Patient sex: F
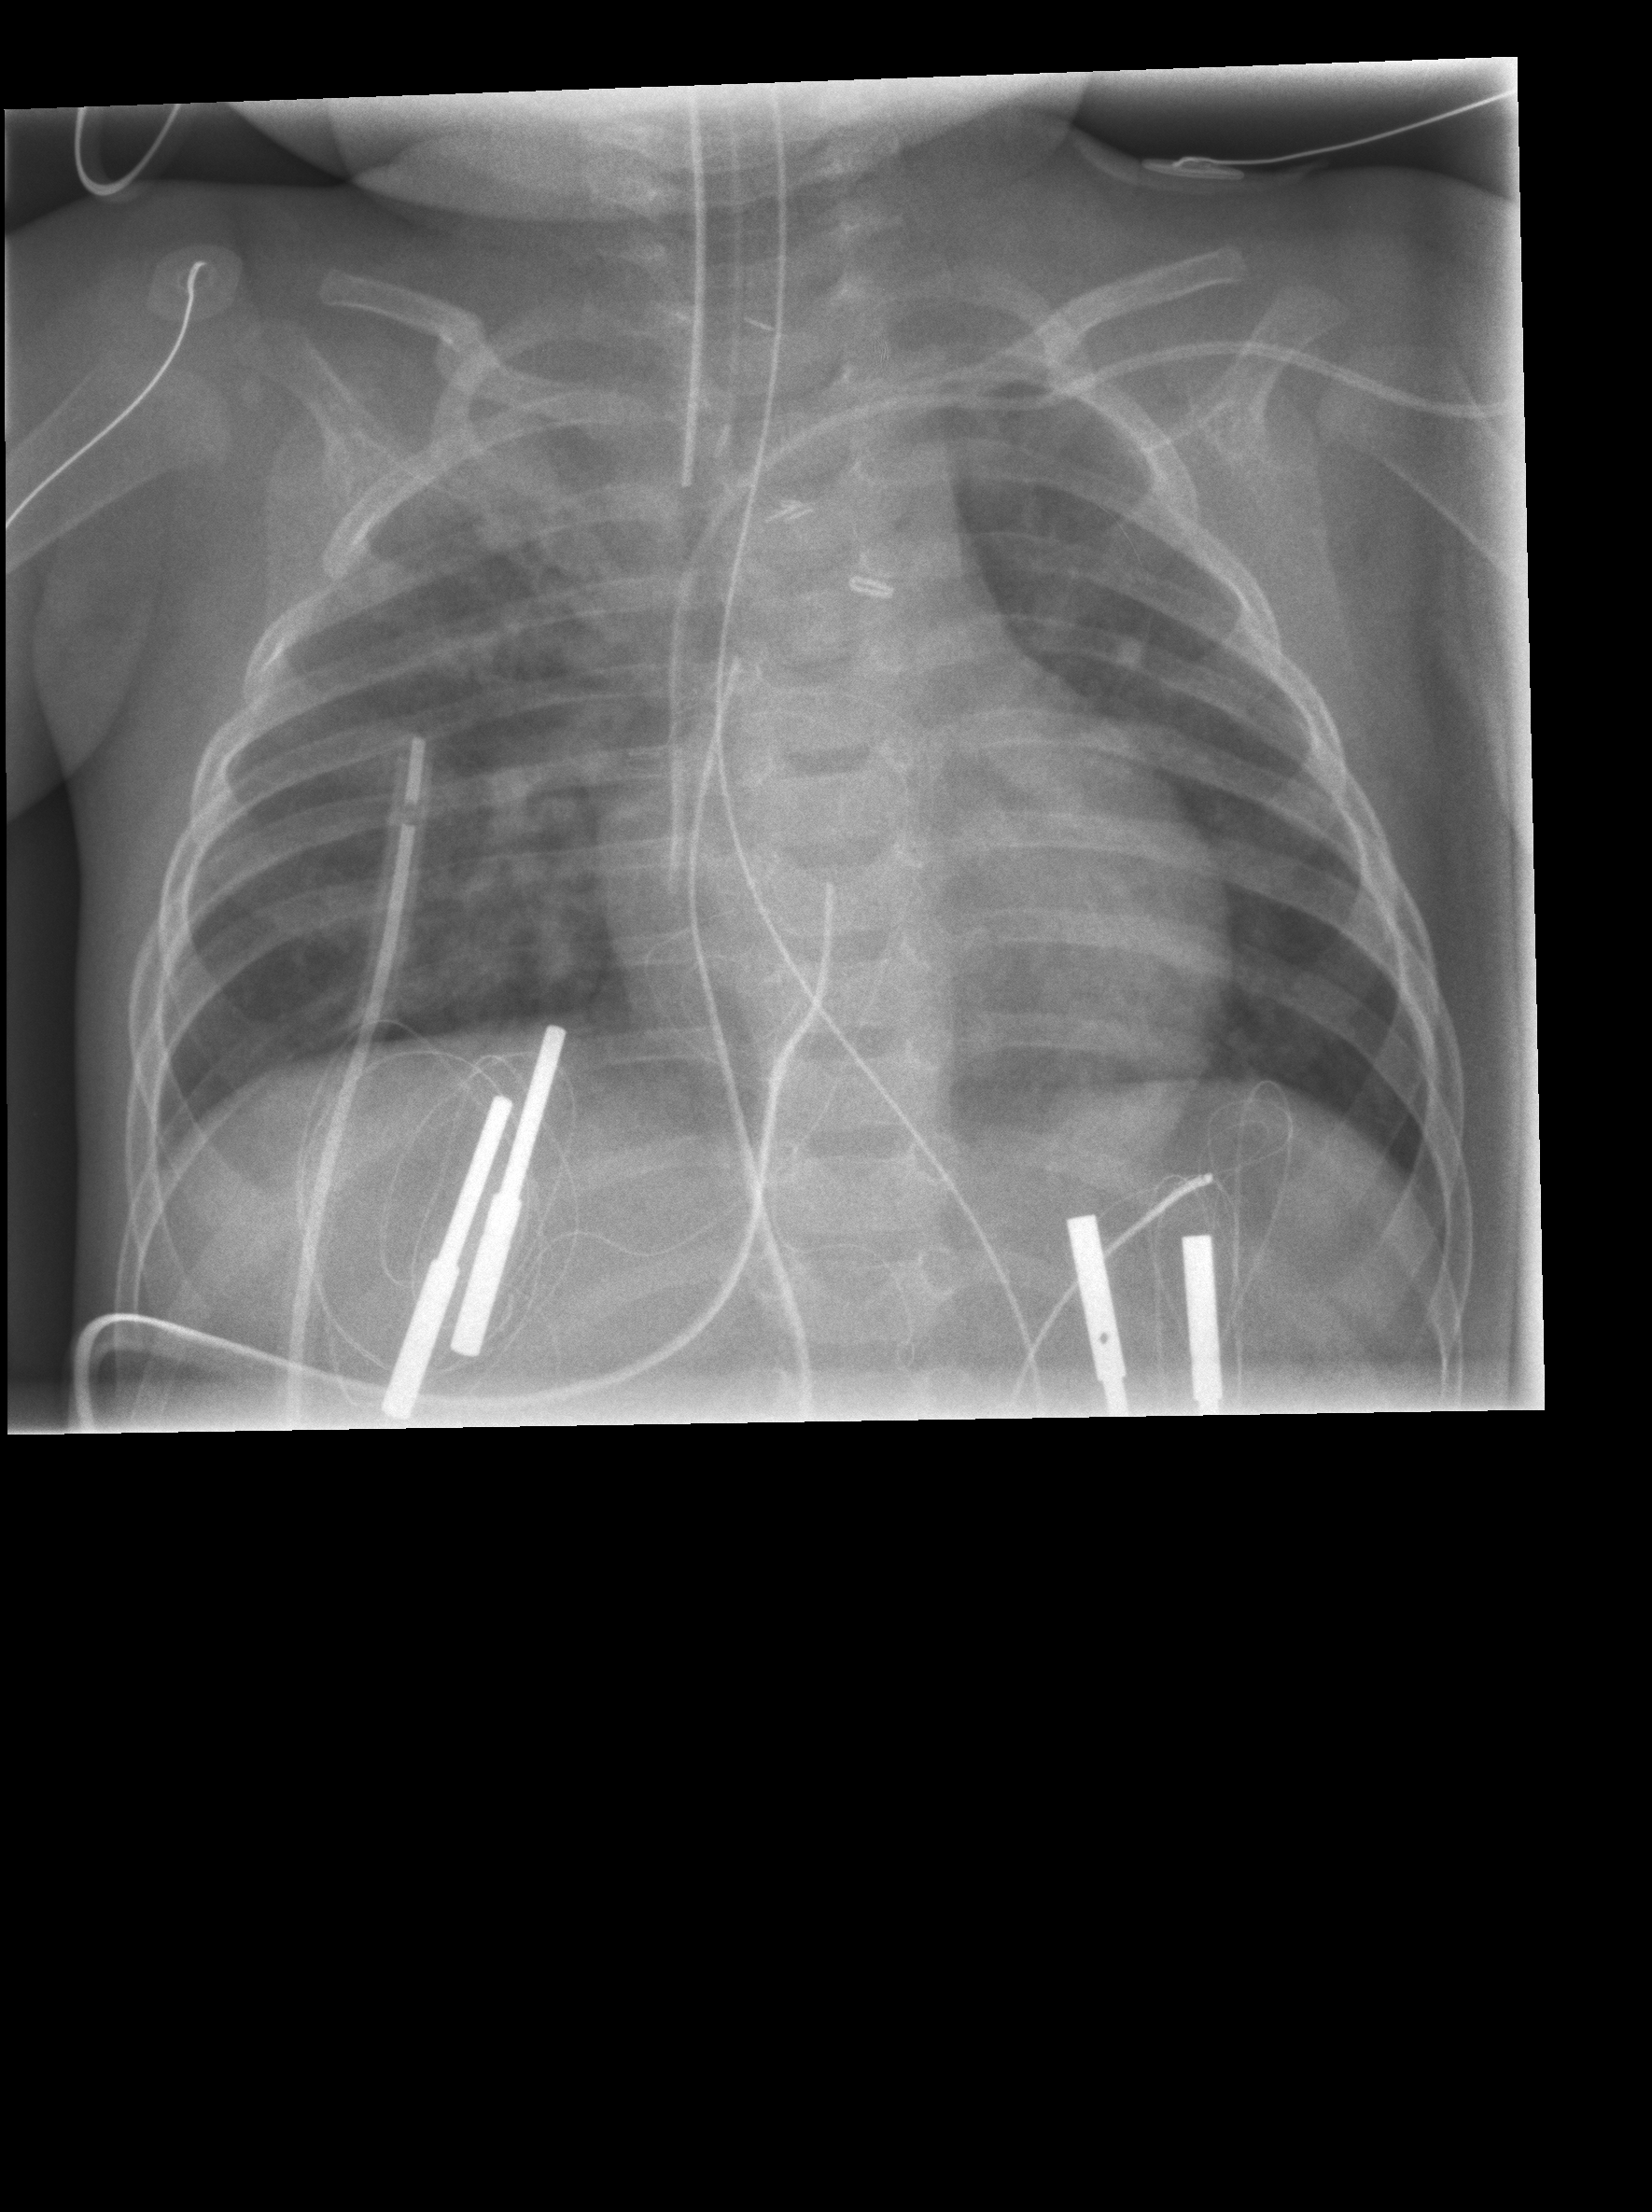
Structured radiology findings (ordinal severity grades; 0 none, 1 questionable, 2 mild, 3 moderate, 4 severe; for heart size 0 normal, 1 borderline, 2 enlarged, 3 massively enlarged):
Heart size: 1
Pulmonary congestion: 1
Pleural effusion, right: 0
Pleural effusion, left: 0
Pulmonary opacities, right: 2
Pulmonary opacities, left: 2
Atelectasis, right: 1
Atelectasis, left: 0